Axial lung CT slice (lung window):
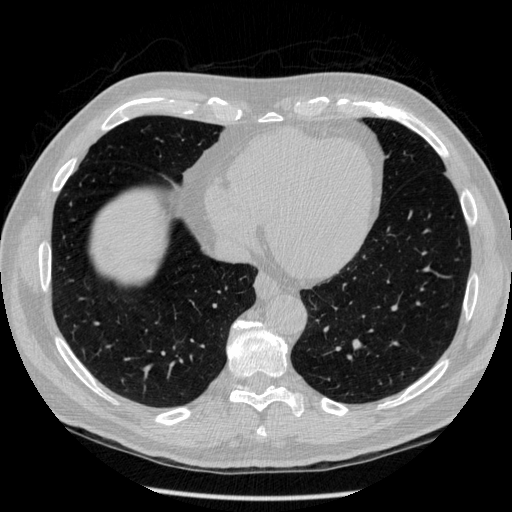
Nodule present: no